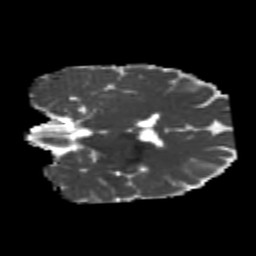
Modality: MD
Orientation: coronal
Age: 20
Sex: male
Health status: healthy
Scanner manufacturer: philips
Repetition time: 7.478 s
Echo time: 0.08753 s